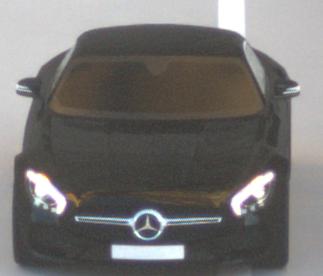
Make: Mercedes-Benz
Model: AMG GT Coupé
Detailed model: AMG GT (190) Coupé
Model produced from: 2014/10
Model produced until: 2017/01
Doors: 2
Color: black
Road condition: dry road
Daytime: sunrise or sunset
Contrast: medium contrast